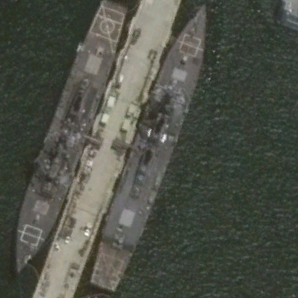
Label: destroyer